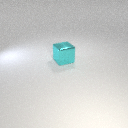
large cyan metal cube